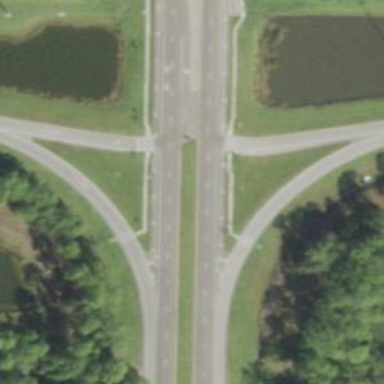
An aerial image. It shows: Stop road.